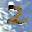
Label: 2